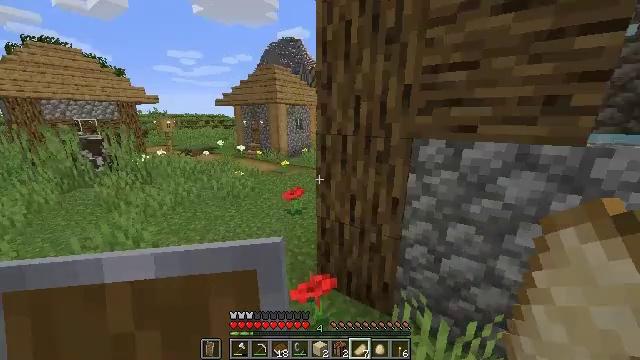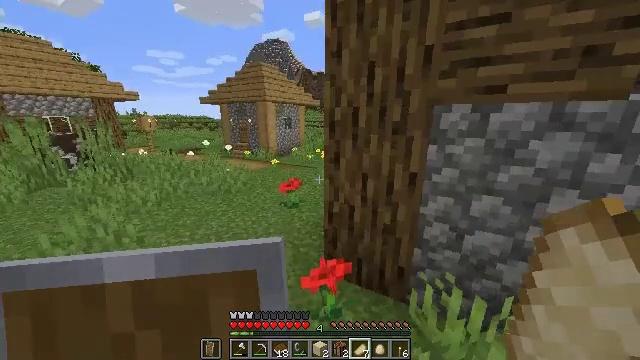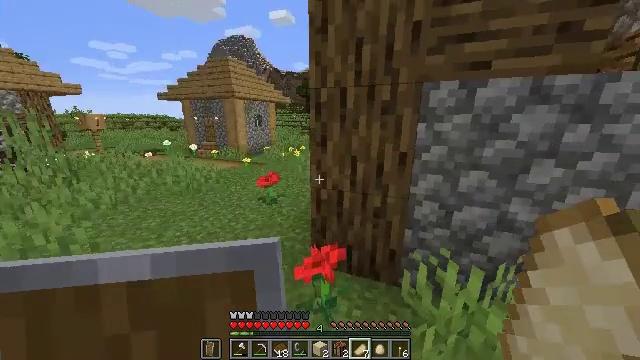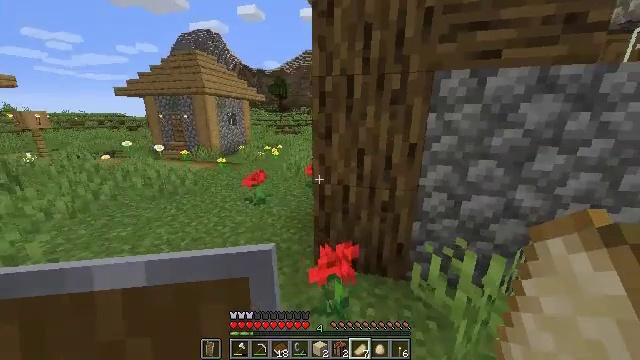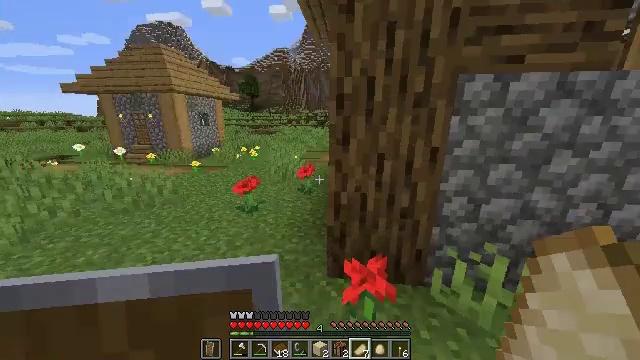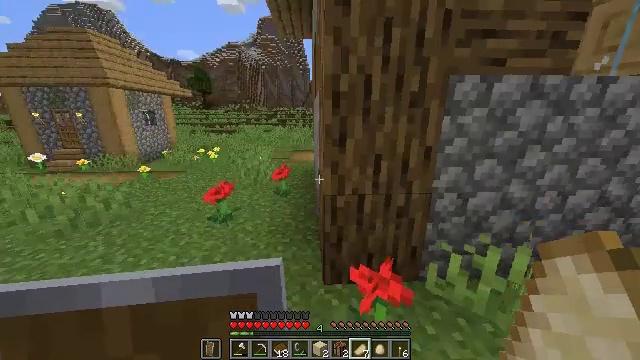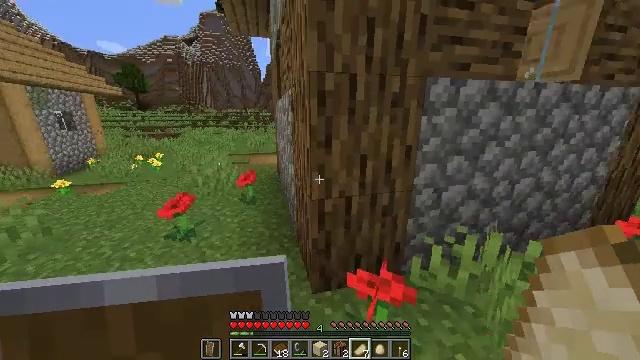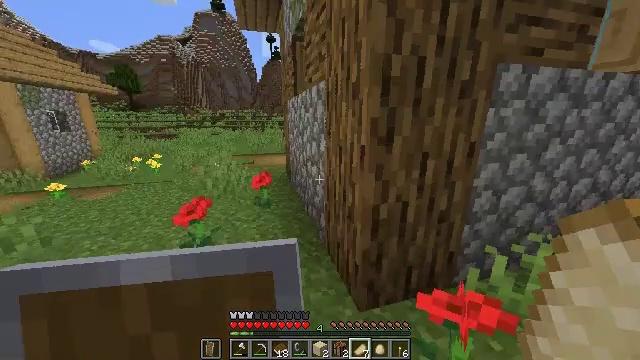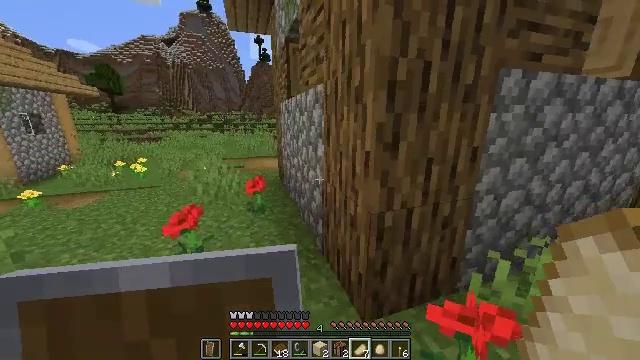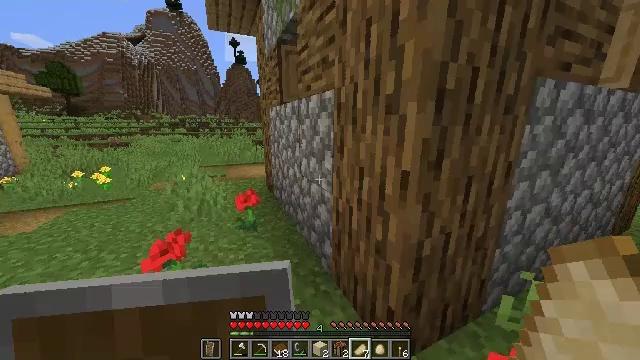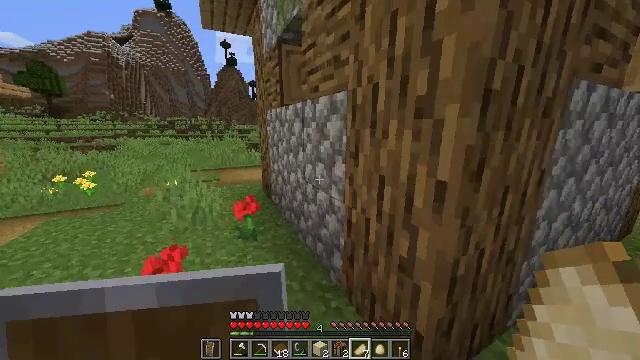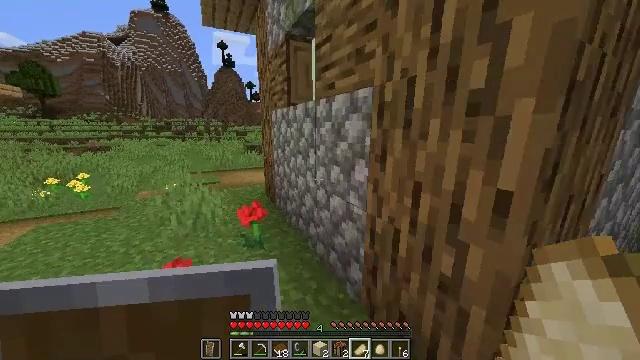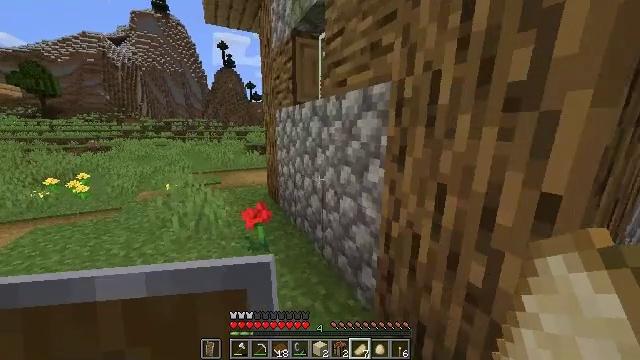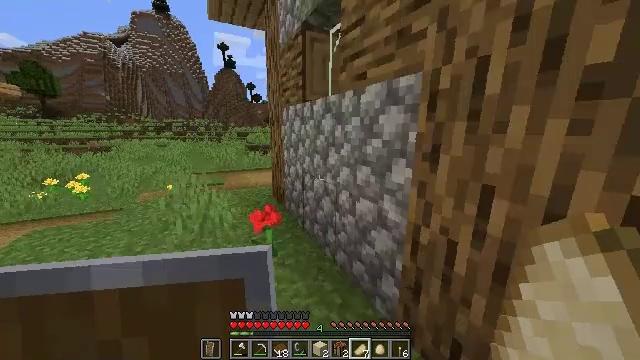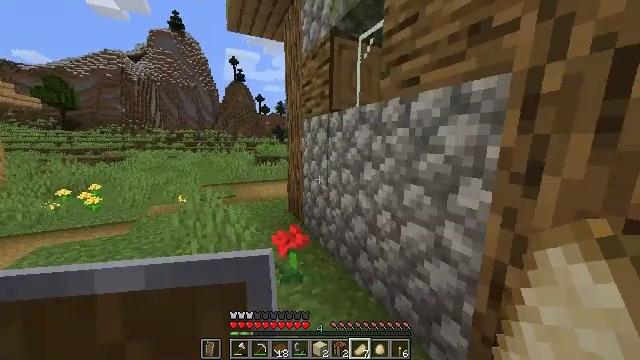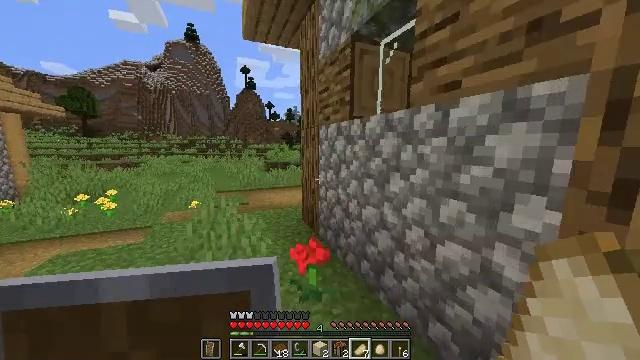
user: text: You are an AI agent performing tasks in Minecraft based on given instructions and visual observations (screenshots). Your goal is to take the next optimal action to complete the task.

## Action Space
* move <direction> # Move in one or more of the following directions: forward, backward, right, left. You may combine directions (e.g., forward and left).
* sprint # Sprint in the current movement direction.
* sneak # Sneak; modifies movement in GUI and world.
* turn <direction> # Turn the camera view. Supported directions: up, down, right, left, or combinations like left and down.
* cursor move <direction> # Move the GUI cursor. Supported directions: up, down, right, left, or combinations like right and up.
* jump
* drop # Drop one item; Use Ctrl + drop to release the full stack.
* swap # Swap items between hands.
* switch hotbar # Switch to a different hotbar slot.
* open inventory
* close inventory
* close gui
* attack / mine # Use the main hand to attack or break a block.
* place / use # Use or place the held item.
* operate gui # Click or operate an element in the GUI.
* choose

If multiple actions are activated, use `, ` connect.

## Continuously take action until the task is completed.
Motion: motion action
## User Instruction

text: Gather beetroots by breaking the plants.
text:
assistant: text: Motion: move forward and move left, sprint, turn right
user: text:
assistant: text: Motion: move forward and move left, sprint, turn right
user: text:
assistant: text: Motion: move forward and move left, sprint, turn right
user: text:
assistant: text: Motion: move forward and move left, sprint, turn right
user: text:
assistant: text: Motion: move forward and move left, sprint, turn right
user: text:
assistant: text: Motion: move forward and move left, sprint, turn right
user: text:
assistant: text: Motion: move forward and move left, sprint, turn right
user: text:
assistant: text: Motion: move forward and move left, sprint, turn right
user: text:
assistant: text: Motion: move forward and move left, sprint, turn right and up
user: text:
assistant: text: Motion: move forward and move left, sprint, turn right
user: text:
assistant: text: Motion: move forward and move left, sprint
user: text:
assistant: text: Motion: move forward and move left, sprint
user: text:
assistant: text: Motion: move forward and move left, sprint
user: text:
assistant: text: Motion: move forward and move left, sprint, turn left and up
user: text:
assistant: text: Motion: move forward and move left, sprint, turn left and up
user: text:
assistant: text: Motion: move forward and move left, sprint, turn left and up
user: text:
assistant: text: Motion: move forward and move left, sprint
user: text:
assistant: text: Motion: move forward and move left, sprint
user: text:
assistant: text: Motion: move forward and move left, sprint
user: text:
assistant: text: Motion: move forward and move left, sprint
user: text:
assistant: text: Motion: move forward and move left, sprint, turn right
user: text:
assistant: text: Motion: move forward and move left, sprint, turn right and up
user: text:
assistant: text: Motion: move forward and move left, sprint, turn right
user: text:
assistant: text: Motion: move forward and move left, sprint, turn right
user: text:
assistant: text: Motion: move forward and move left, sprint, turn right
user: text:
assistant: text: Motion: move forward and move left, sprint, turn right
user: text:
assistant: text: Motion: move forward and move left, sprint, turn right
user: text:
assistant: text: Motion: move forward and move left, sprint
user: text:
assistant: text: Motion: move forward and move left, sprint, turn right
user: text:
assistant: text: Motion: move forward and move left, sprint, turn right